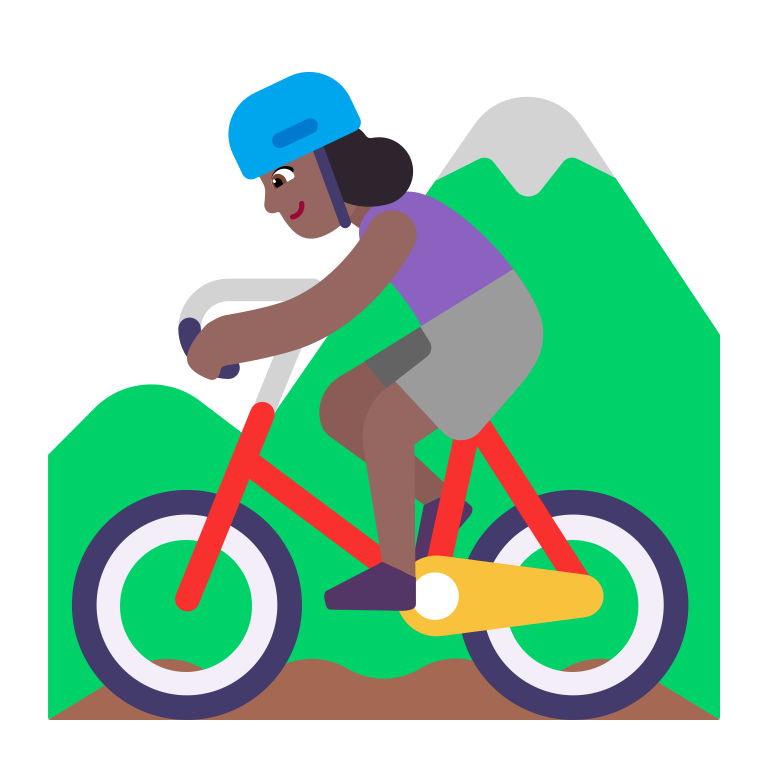
woman mountain biking flat  dark